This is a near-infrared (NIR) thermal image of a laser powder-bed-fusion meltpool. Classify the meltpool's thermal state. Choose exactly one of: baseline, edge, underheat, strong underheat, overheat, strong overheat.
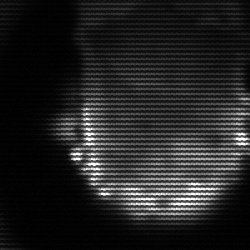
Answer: baseline